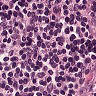
Metastatic tissue present: no